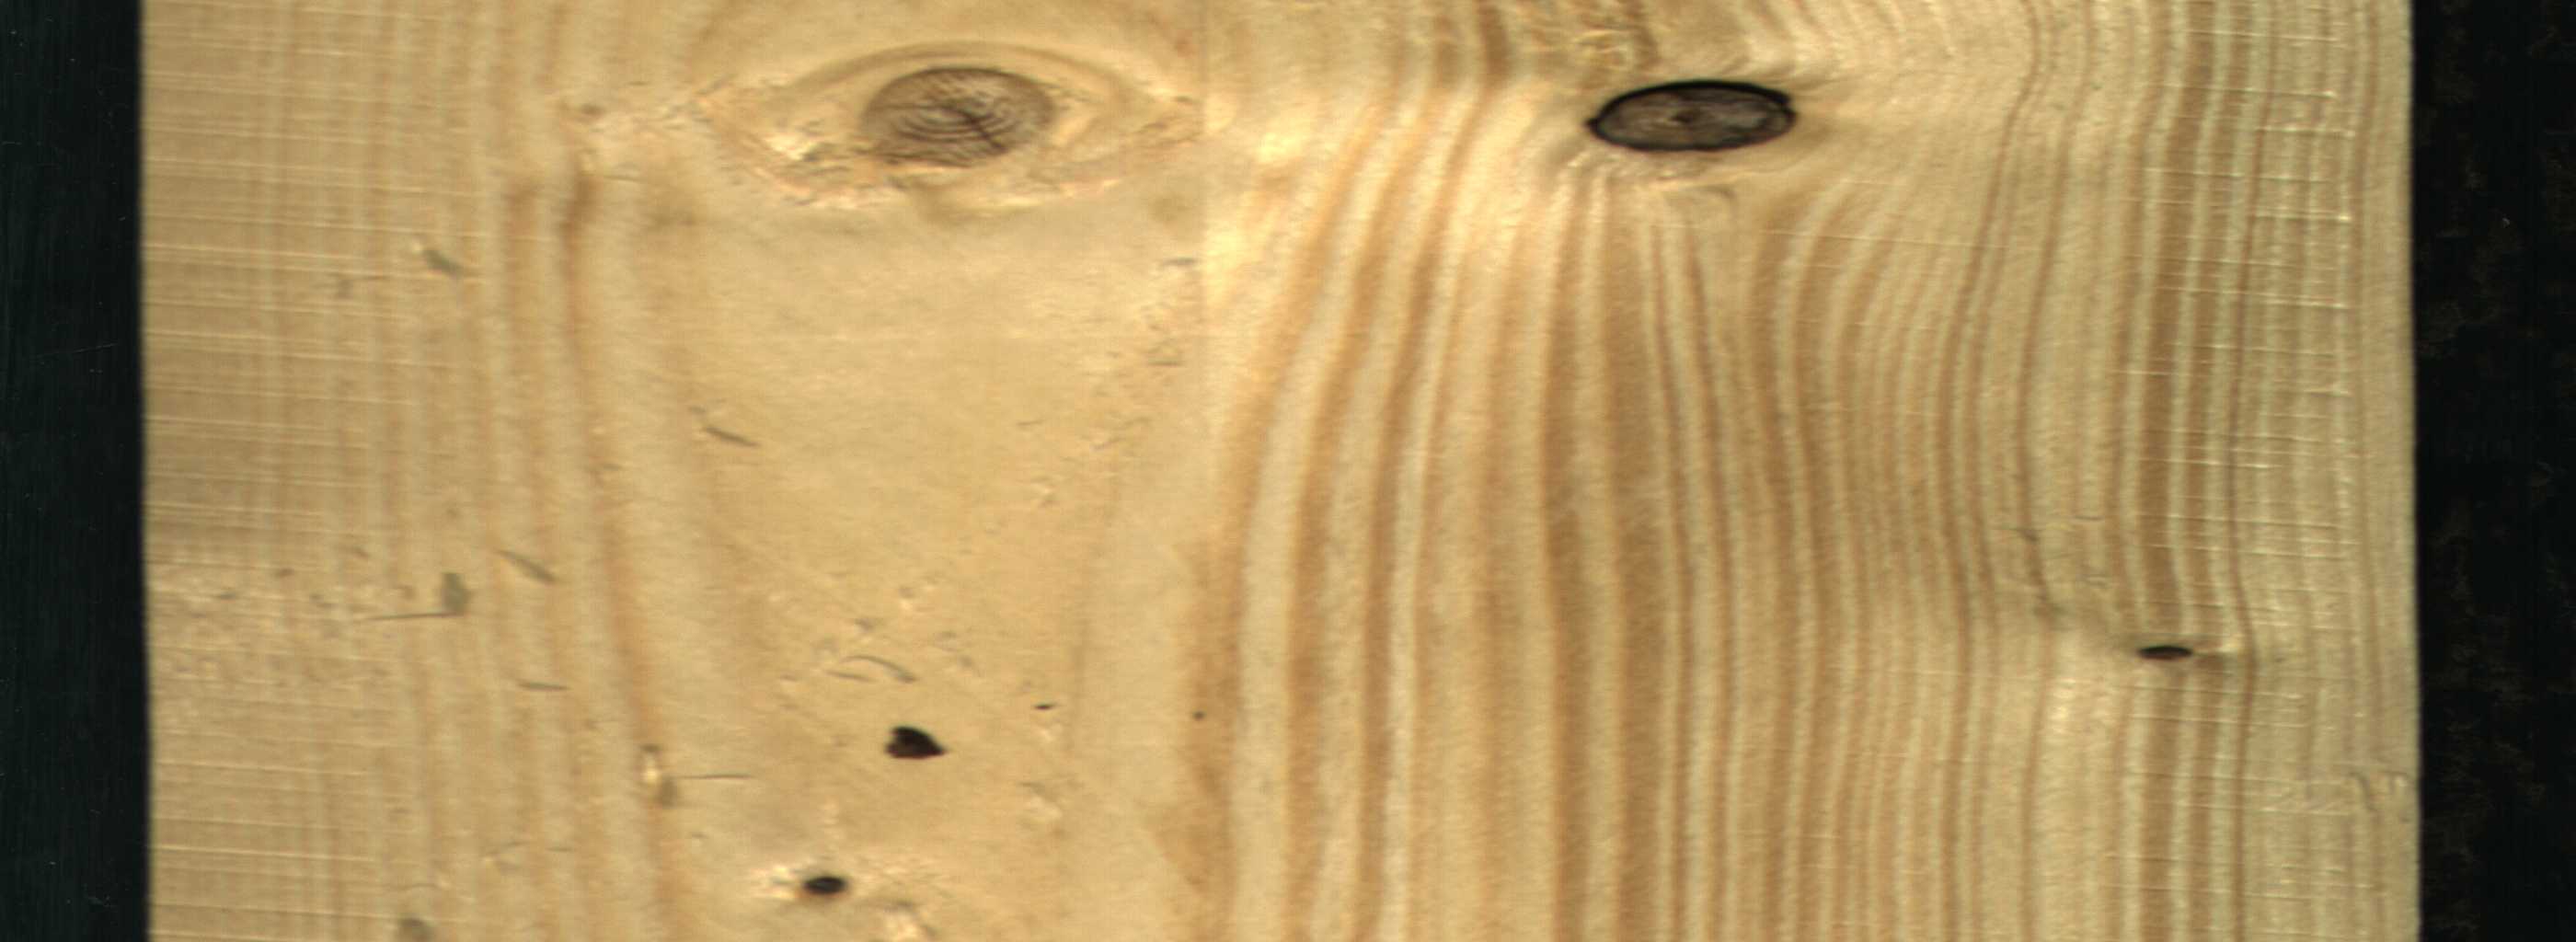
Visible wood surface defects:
Dead_Knot
Dead_Knot
Dead_Knot
Live_Knot